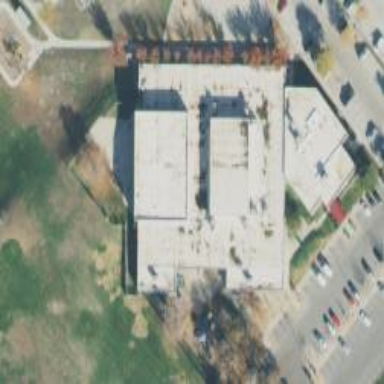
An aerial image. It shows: Community center building with flat roof. The center includes beach volleyball sport facility.